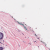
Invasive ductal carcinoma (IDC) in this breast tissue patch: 0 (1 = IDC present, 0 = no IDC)